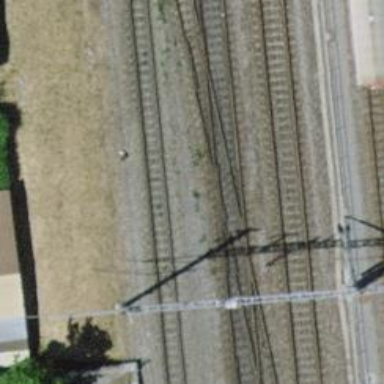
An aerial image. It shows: Railway crossing.